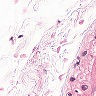
Metastatic tissue present: no